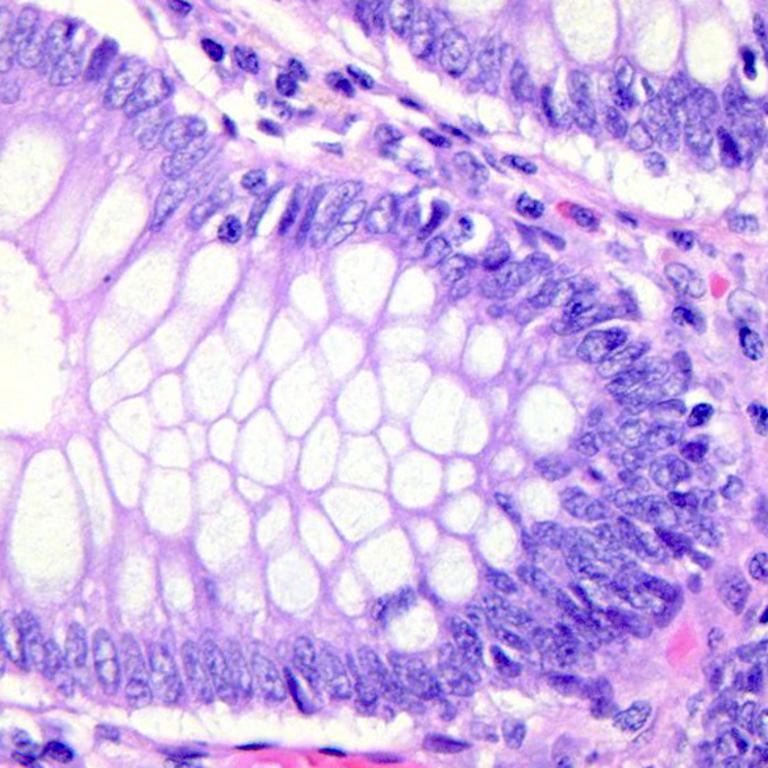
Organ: colon
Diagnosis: benign